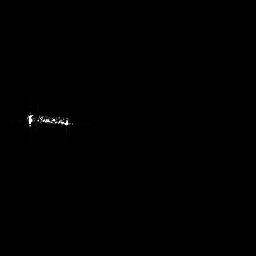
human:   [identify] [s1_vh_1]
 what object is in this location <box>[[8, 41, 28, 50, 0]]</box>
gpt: <ref>1 medium ship at the left</ref>